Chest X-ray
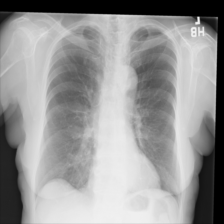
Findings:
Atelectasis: negative
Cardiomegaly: negative
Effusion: negative
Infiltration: negative
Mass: negative
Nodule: negative
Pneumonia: negative
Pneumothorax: negative
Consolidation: negative
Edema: negative
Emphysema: positive
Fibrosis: negative
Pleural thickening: negative
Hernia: negative